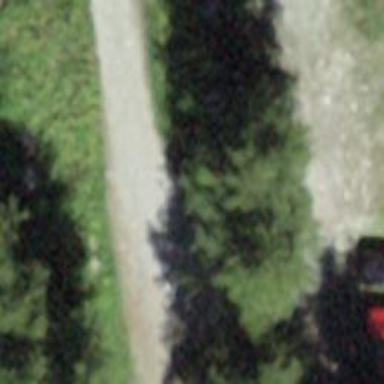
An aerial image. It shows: Track road with grade4 tracktype.